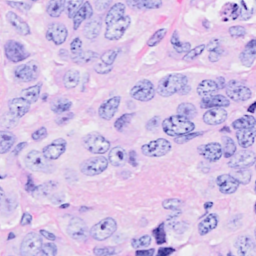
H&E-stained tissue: Breast